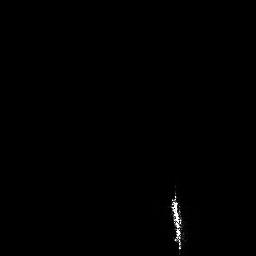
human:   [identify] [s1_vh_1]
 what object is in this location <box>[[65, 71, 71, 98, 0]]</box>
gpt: <ref>1 medium ship at the bottom</ref>